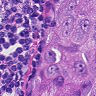
Metastatic tissue present: yes